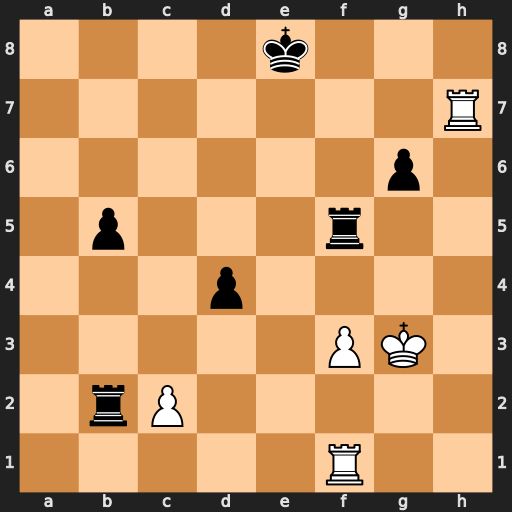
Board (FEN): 4k3/7R/6p1/1p3r2/3p4/5PK1/1rP5/5R2
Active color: w
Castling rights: -
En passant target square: -
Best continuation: Ra1 Rf7 Ra8+ Ke7 Ra7+